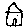
Label: house